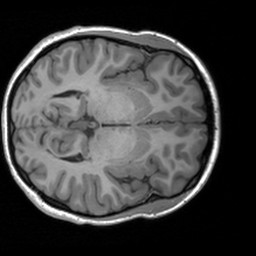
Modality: T1w
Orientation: axial
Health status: healthy
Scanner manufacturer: siemens
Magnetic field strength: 3 T
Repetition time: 1.9 s
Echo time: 0.00226 s